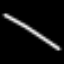
Label: line